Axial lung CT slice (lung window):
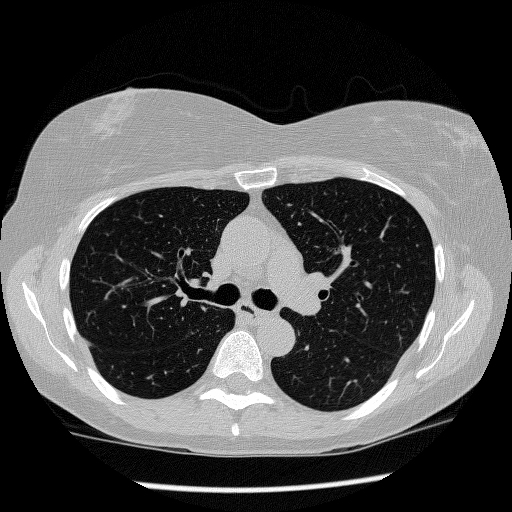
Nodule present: no